Field crop: maize
Growth stage: 2
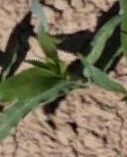
Species: maize